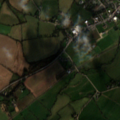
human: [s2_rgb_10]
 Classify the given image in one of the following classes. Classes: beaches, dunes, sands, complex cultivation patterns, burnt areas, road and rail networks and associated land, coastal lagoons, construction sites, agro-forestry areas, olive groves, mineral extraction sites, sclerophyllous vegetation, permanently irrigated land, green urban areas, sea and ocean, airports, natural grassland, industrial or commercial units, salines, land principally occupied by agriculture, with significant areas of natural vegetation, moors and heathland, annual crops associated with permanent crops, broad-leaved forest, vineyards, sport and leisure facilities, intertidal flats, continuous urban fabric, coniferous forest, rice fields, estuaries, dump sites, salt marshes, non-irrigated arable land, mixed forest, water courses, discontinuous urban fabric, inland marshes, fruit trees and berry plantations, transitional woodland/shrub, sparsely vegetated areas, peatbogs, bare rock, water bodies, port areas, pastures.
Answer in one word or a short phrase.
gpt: discontinuous urban fabric, non-irrigated arable land, pastures